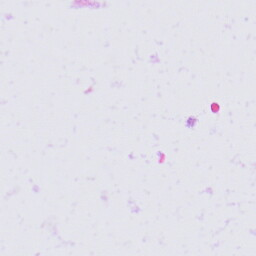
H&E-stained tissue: Skin